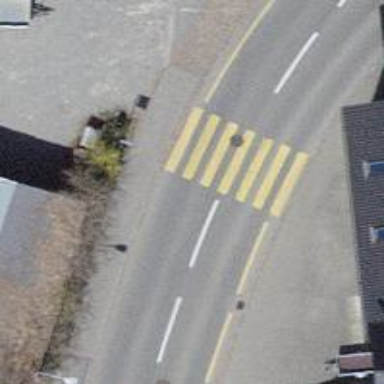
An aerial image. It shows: Uncontrolled zebra crossing with notable zebra markings.